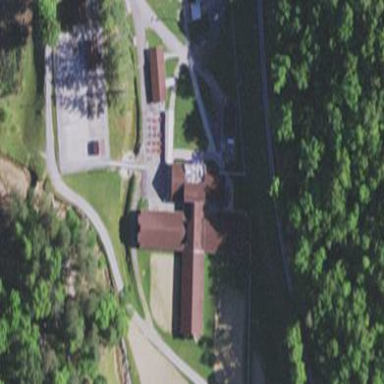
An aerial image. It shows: Prison building.